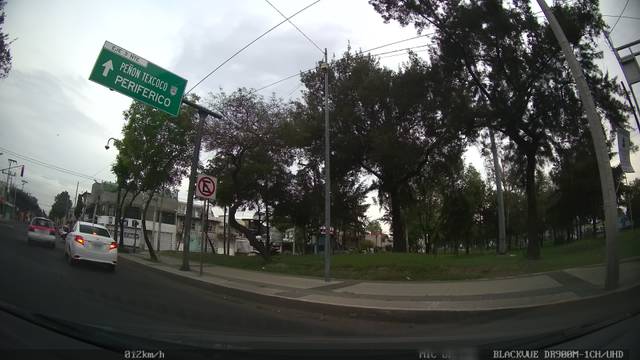
Region: Mexico
Coordinates: 19.458, -99.097